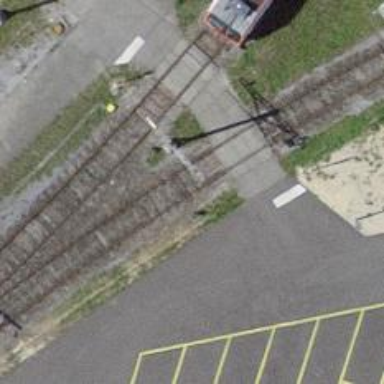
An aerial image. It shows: Railway yard with one track.